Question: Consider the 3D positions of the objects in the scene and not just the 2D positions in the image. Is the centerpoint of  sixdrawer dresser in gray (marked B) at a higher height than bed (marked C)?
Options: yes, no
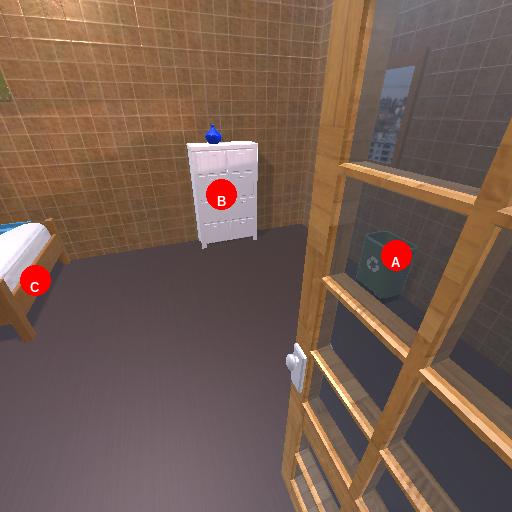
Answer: yes